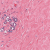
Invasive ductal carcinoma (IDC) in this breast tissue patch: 0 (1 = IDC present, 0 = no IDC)